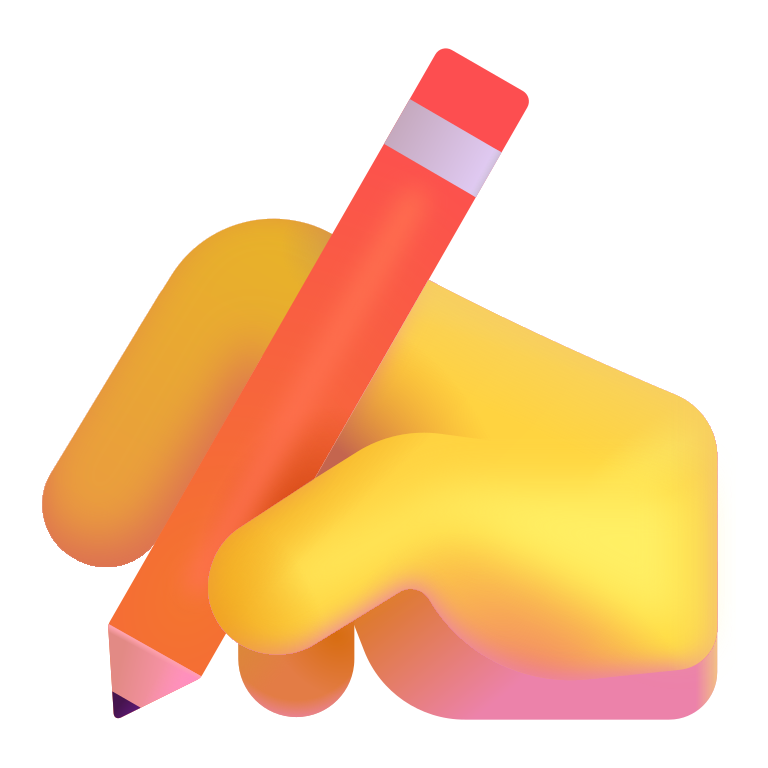
writing hand color default